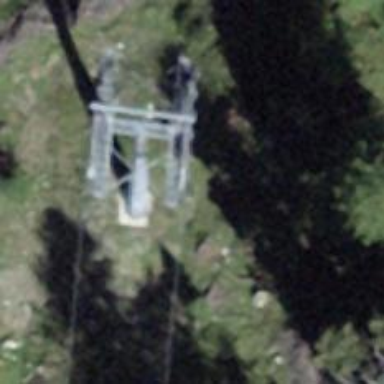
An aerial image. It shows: Pylon used for aerialway.